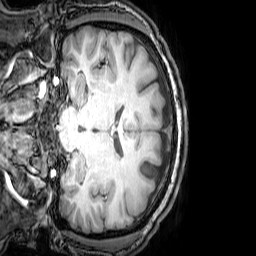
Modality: T1w
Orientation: coronal
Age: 26
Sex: male
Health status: healthy
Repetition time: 0.081 s
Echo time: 0.037 s